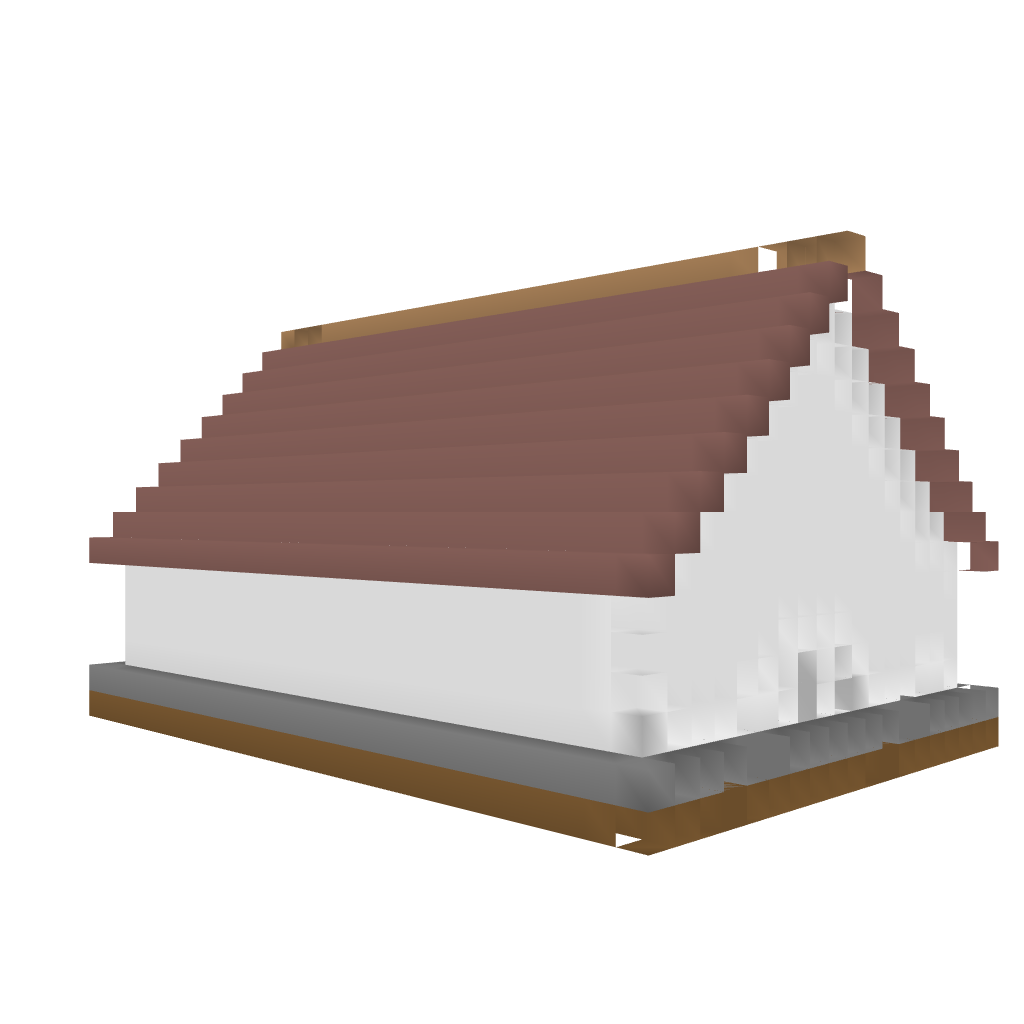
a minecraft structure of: Greenhouse good quality